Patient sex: M
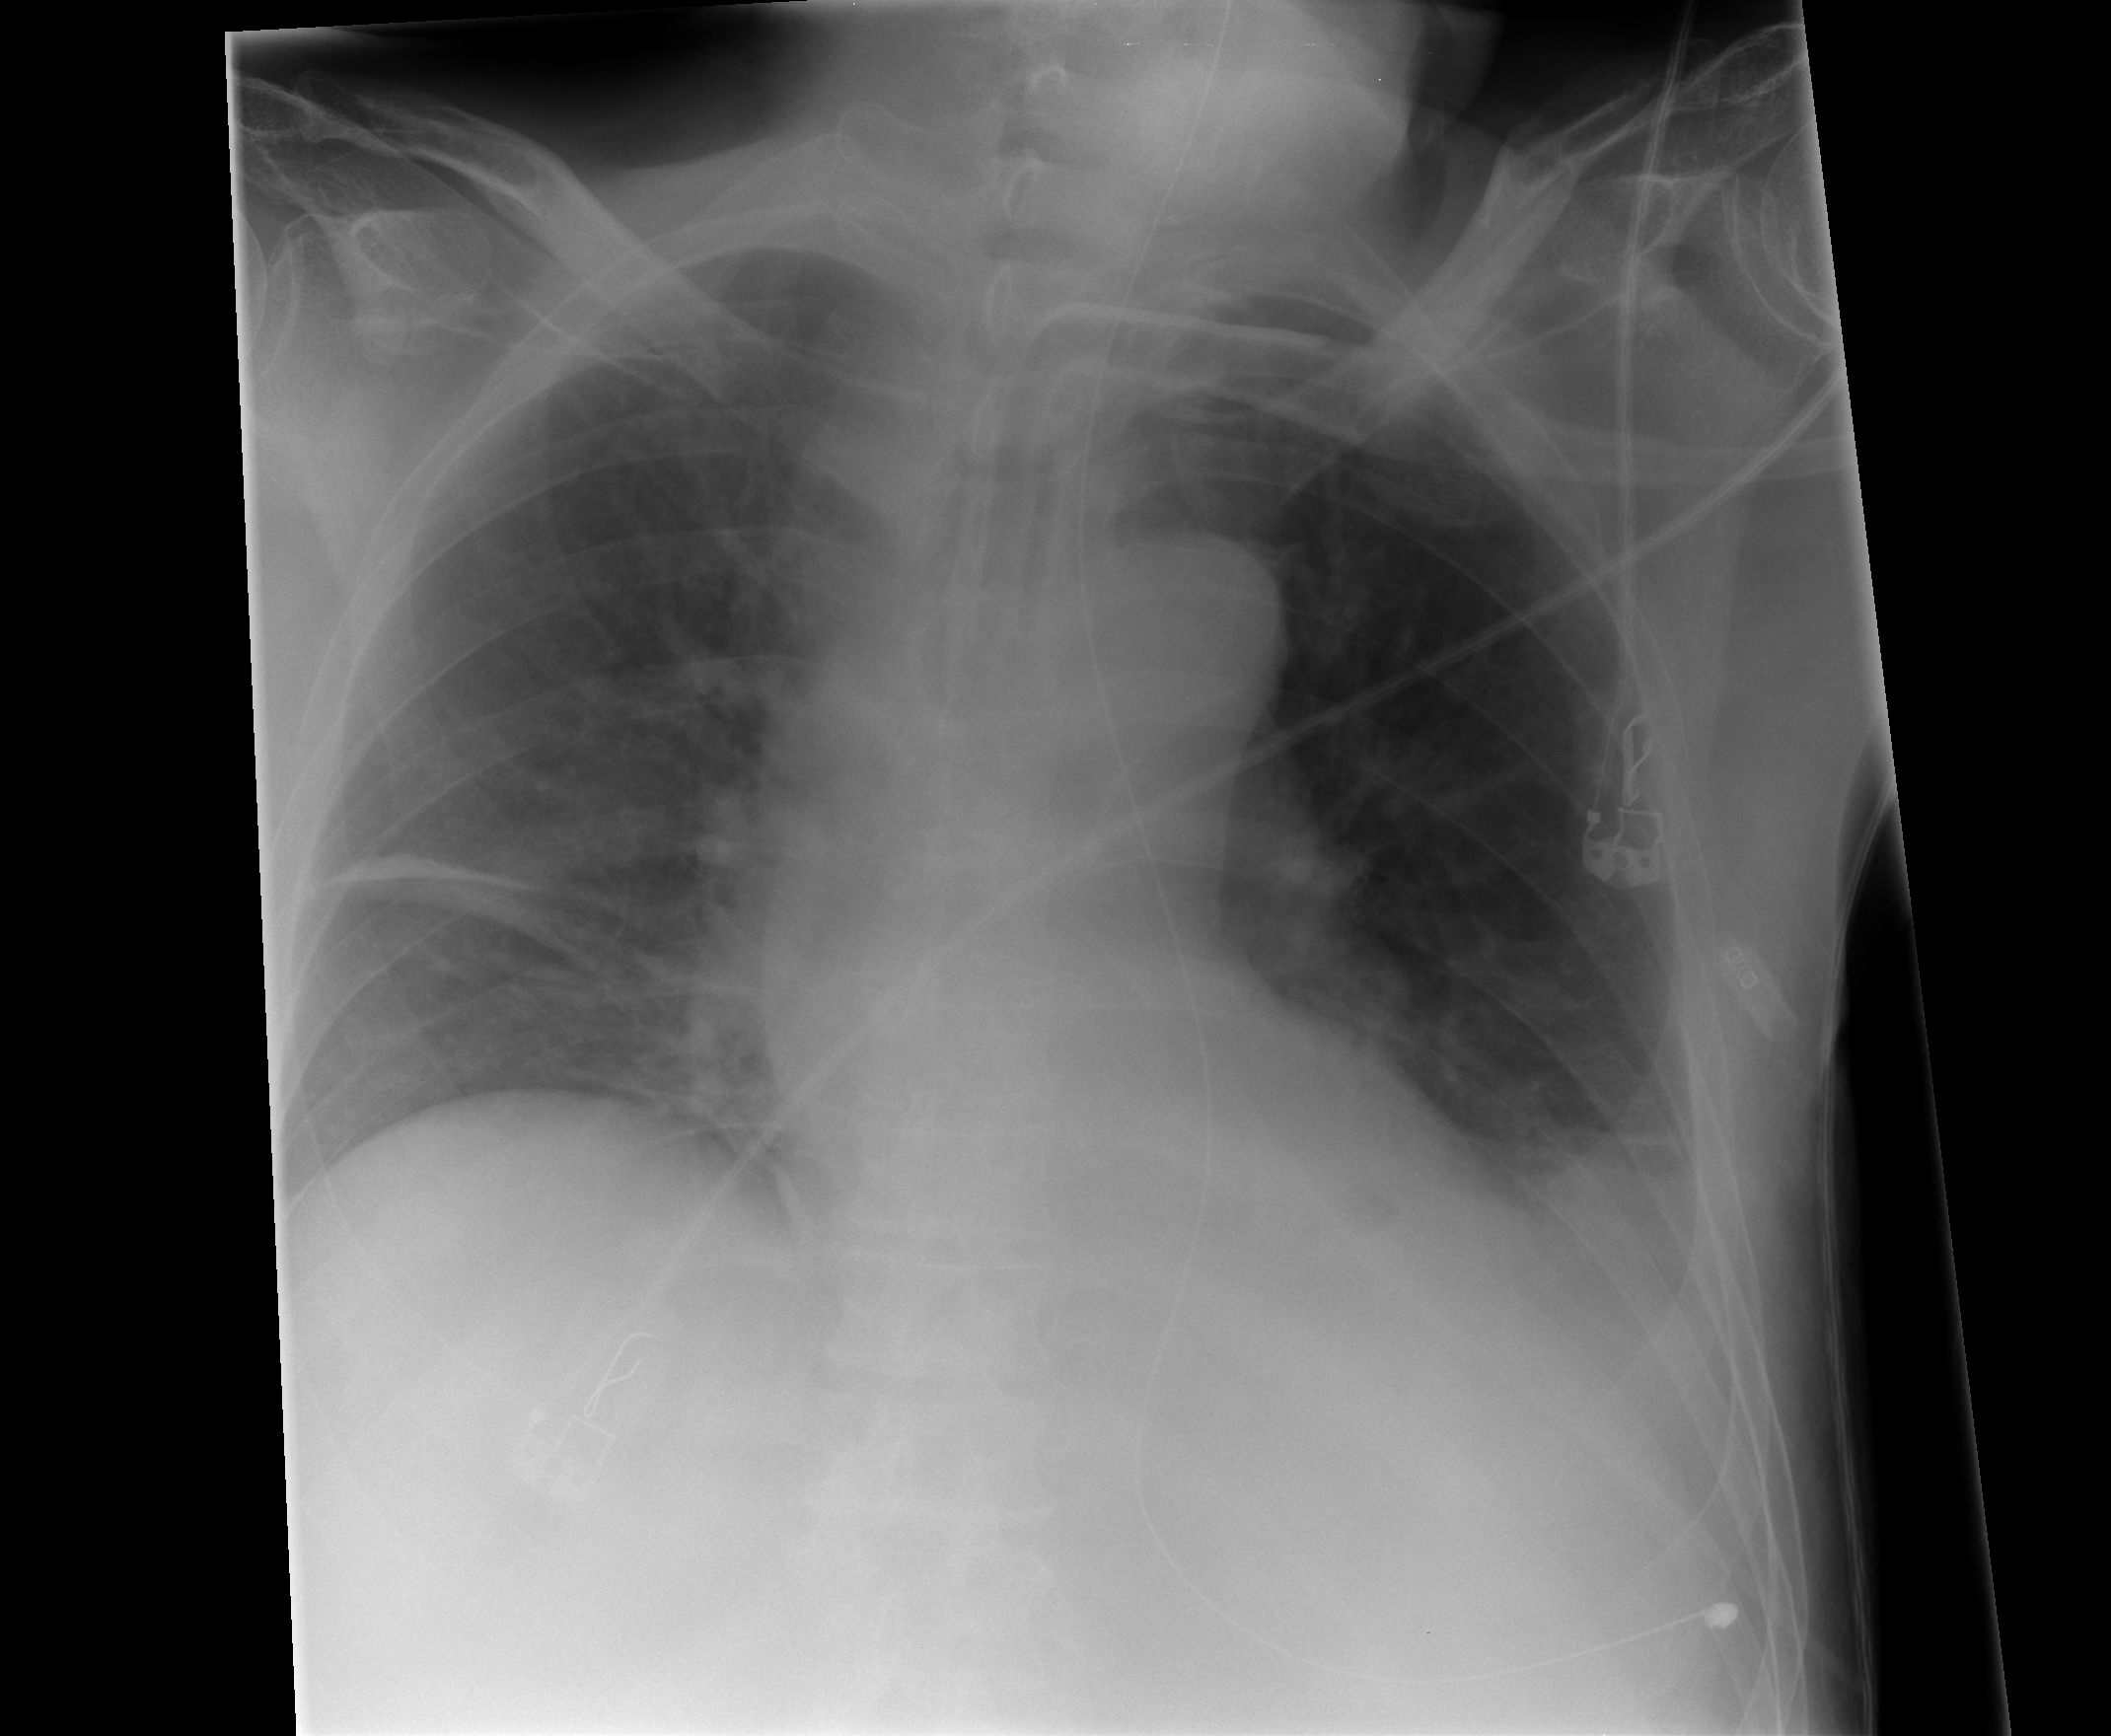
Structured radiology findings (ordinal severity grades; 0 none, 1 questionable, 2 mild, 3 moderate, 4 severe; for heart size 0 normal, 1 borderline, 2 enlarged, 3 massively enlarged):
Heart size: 0
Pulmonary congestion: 1
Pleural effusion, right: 0
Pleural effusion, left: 2
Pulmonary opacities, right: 0
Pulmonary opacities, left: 0
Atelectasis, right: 2
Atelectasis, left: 2